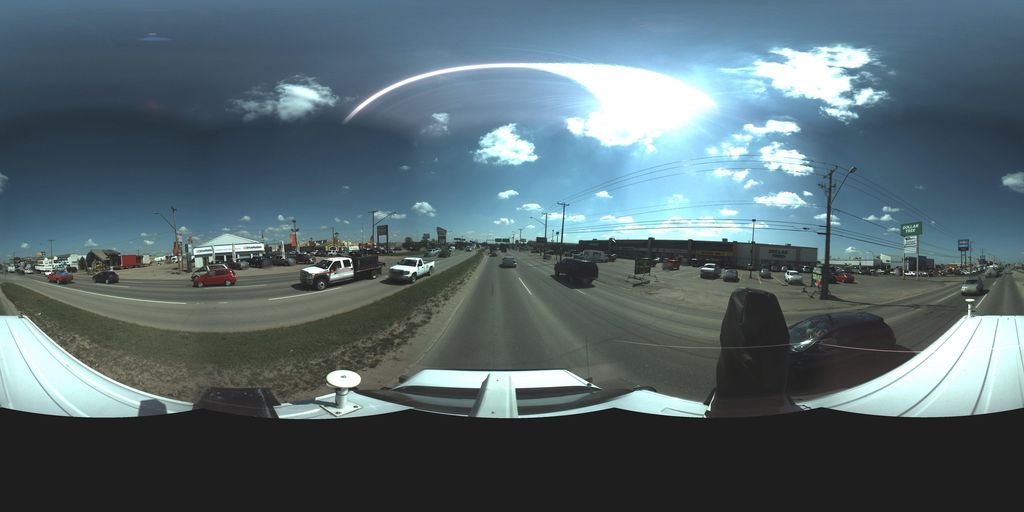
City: saskatoon